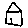
Label: house